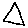
Label: triangle